Current action and preconditions to check: trajectory_clear

Your task: For each precondition in the list above, predict whether it will hold at this action.

Consider the current scene as observed from the mobile robot's camera, and analyze the predicted future states of all dynamic agents (e.g., people, animals, vehicles, or any moving entities) within the NEXT SECOND.

IMPORTANT: Only answer "very likely" if you are absolutely certain—based on strong, clear evidence—that a dynamic agent will violate the precondition in the predicted future state. Do NOT answer "very likely" for unlikely, ambiguous, or low-probability risks.

Ask yourself for each precondition: Is there a high probability, with clear and convincing evidence, that the predicted future states of any dynamic agent will interfere with the predicted future state of the currently executing action within the NEXT SECOND, causing that precondition to fail?

Assess the risk level based on these predictions. Use "likely" or "very likely" if motions create a clear risk of interference.

Use "neutral" or "improbable" if agents are nearby but their predicted paths are clearly diverging or non-conflicting.

Failure Risk Categories: "very improbable", "improbable", "neutral", "likely", "very likely"

Answer Format: Output ONLY the probability_of_failure value from these categories: "very improbable", "improbable", "neutral", "likely", "very likely"

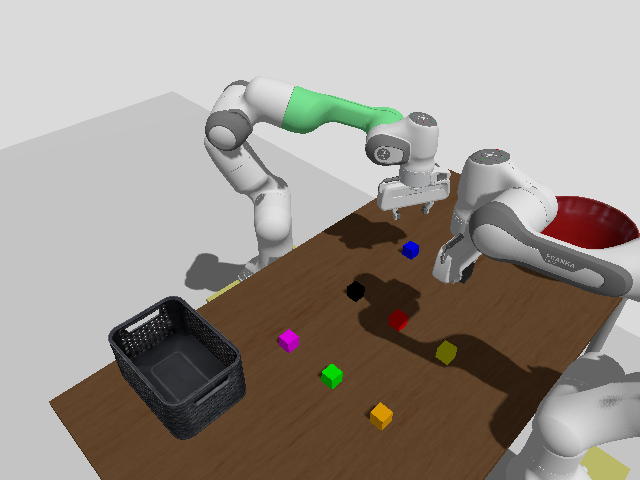

Answer: very improbable